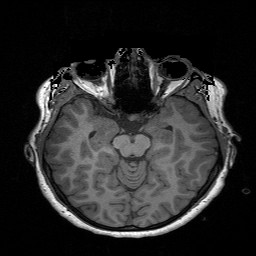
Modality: T1w
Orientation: coronal